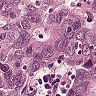
Metastatic tissue present: yes